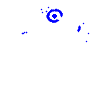
Particle: electron